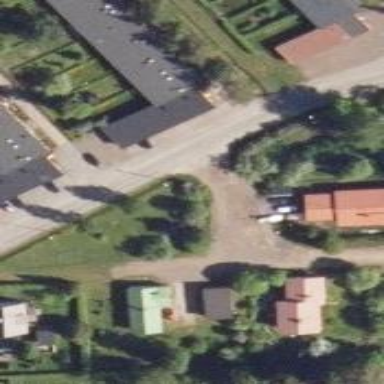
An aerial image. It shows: Road with "give way" sign.